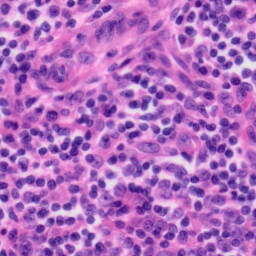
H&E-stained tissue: Tonsil